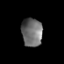
Tissue: prostate
Cell type: T cells
Senescence score: 0.3054
Nuclear area (px): 579
Mean DAPI intensity: 110.288